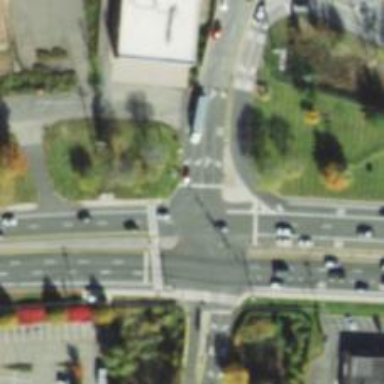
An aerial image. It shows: Footway located on traffic island.